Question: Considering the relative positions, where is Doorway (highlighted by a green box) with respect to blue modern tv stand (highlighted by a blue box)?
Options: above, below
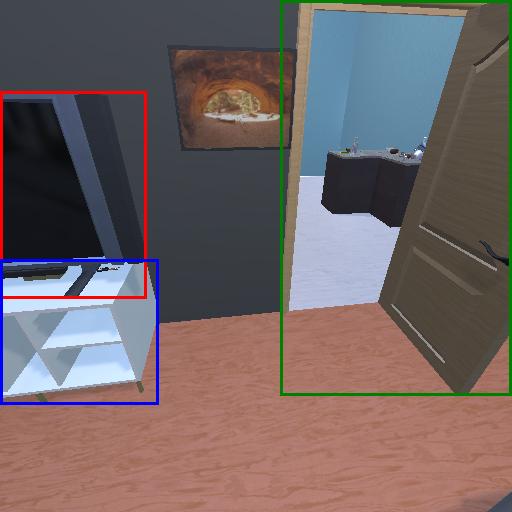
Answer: above